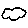
Label: cloud